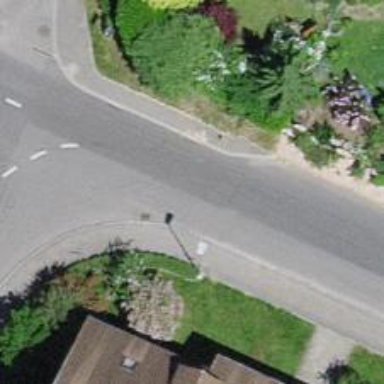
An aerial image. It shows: Zebra crossing on the road.